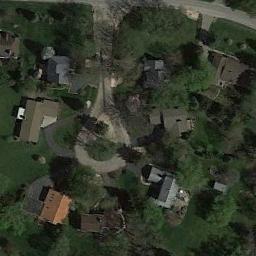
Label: medium_residential